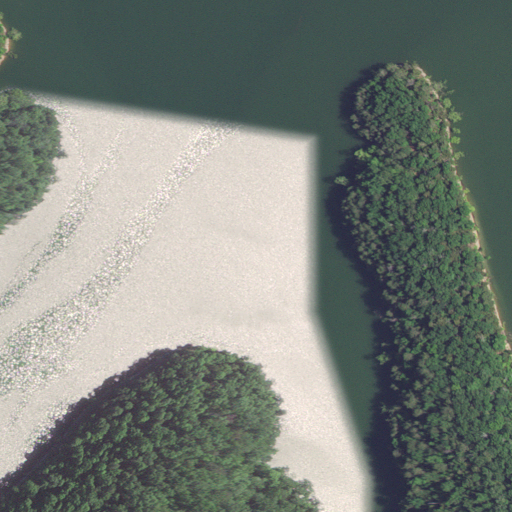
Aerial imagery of valley in Kentucky named Happy Hollow (historical) containing open water, mixed forest, barren land, deciduous forest, evergreen forest, and grassland